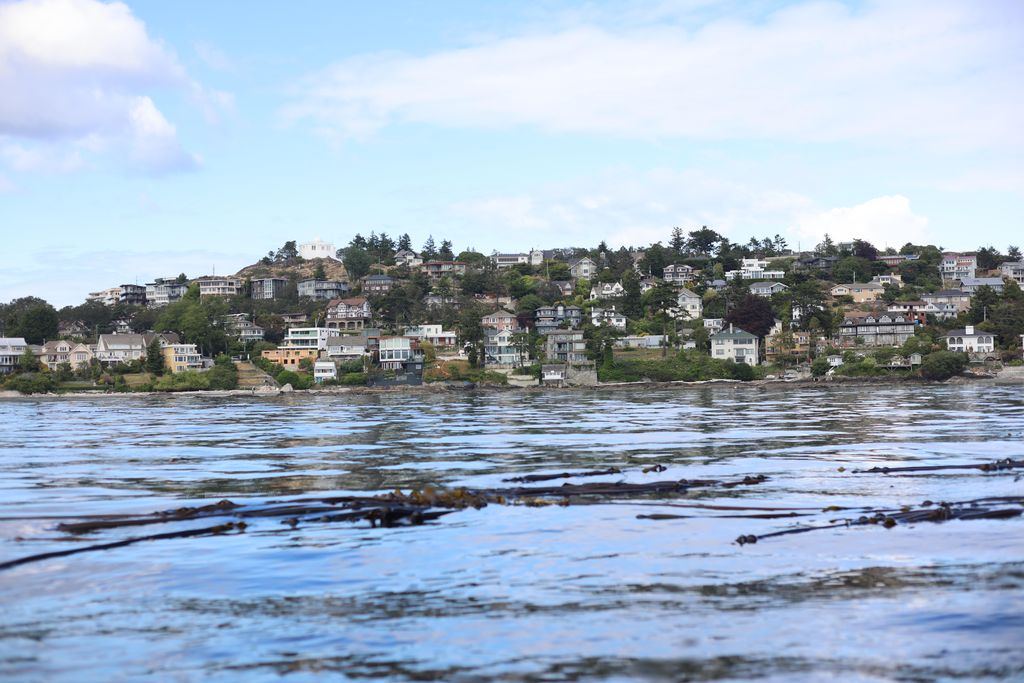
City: victoria